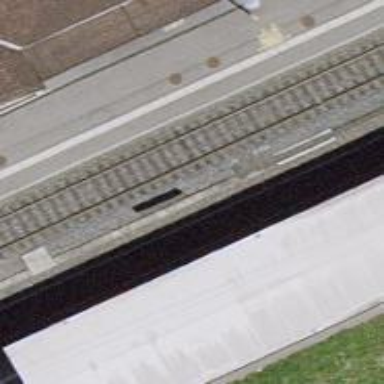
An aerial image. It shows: Public transport stop position.